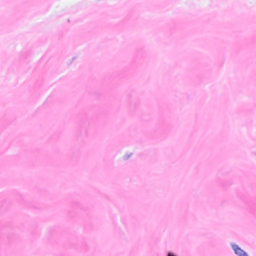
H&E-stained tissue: Breast